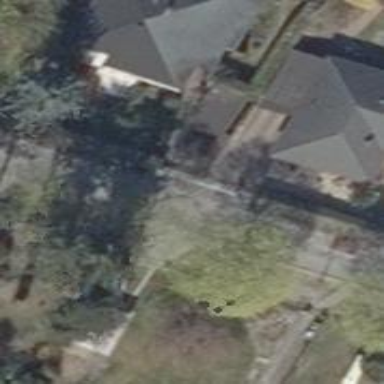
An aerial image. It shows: Driveway.